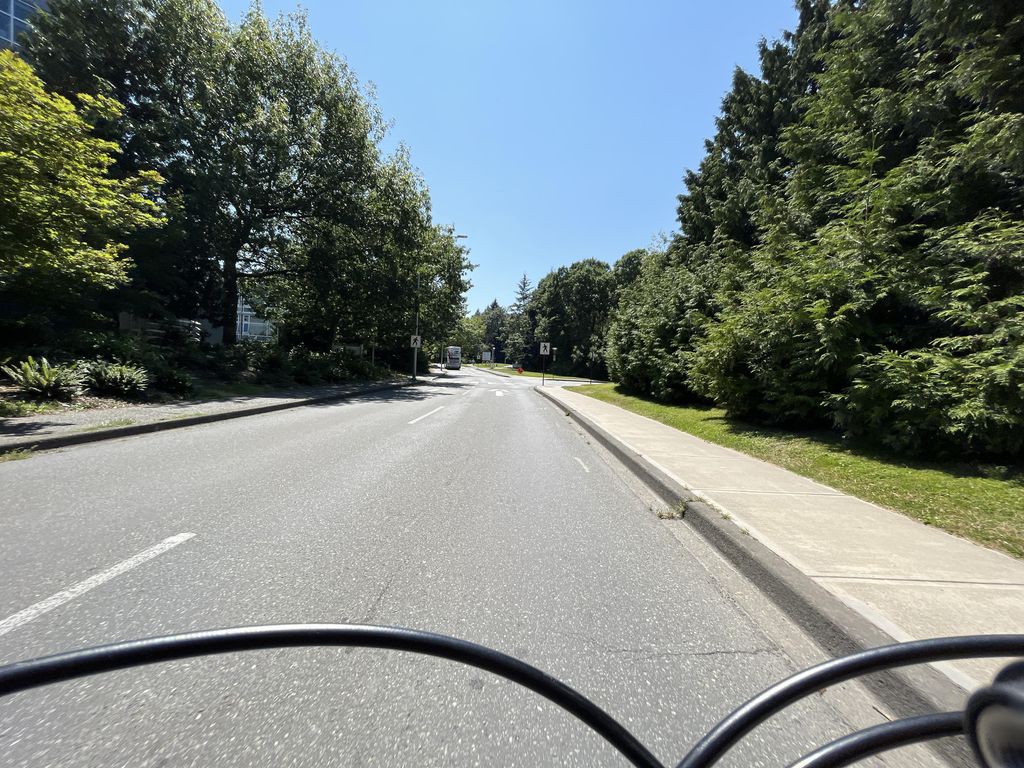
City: victoria